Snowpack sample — Loveland Pass, Silver Plume, Colorado, USA (1/12/25, 11:40 AM MST)
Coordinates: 39.66, -105.88
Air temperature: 7 °F
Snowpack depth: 140 cm
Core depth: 10 cm
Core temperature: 41 °F
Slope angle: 11°, slope face: 30°
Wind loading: high
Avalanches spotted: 2
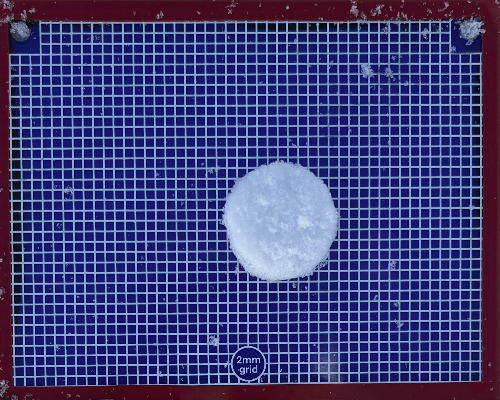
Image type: profile
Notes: Pilot using slightly modified coring method that took too large segment for snow profile picturing, advised not to use in higher level models. Two avalanche on south face nearby, partially cloudy with light snow in the last 24 hours. Lots of wind loading on eastern features.